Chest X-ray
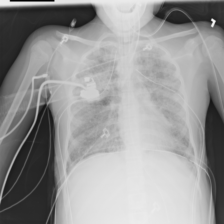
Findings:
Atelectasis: negative
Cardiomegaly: negative
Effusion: negative
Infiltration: negative
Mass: negative
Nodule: negative
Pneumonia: negative
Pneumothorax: negative
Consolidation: negative
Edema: negative
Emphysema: negative
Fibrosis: negative
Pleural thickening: negative
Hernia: negative